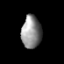
Tissue: prostate
Cell type: Myeloid cells
Senescence score: 0.3236
Nuclear area (px): 626
Mean DAPI intensity: 140.872